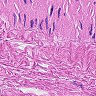
Metastatic tissue present: no